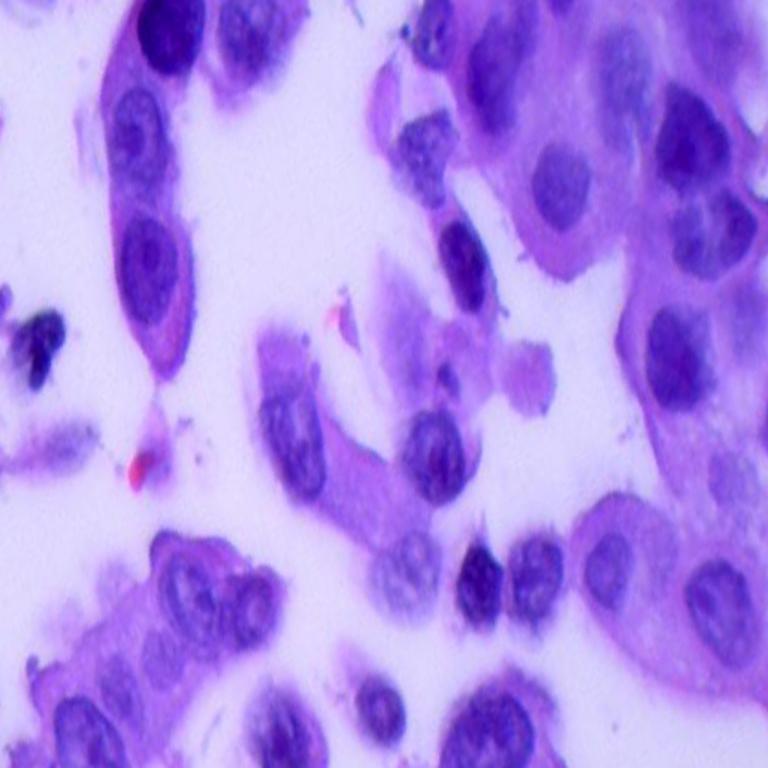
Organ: lung
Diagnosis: adenocarcinomas